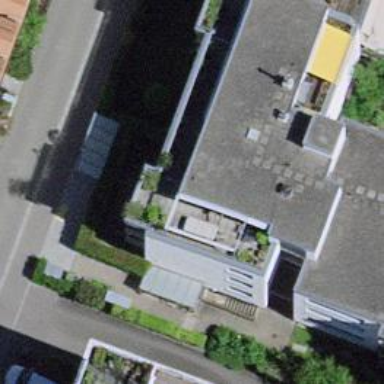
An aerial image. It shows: Simple and straightforward house.